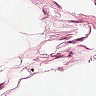
Metastatic tissue present: no